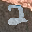
Label: 2